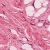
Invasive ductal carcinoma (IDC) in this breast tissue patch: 1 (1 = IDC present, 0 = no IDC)